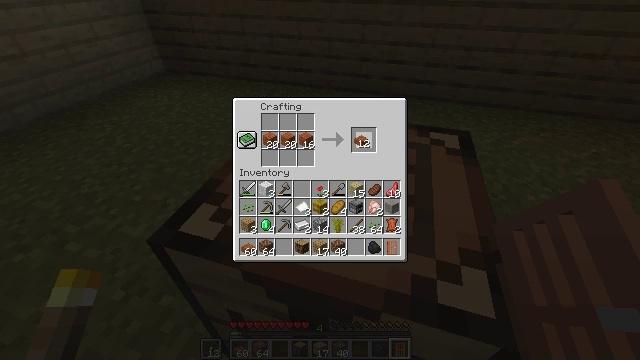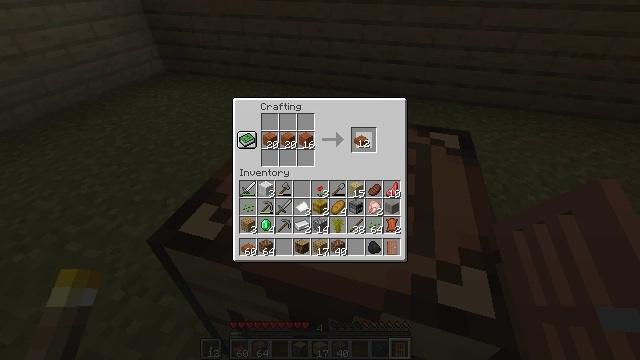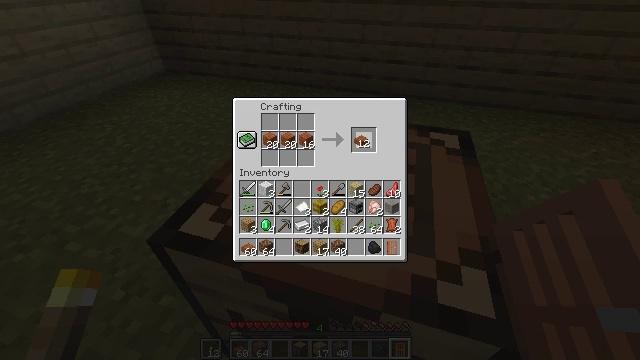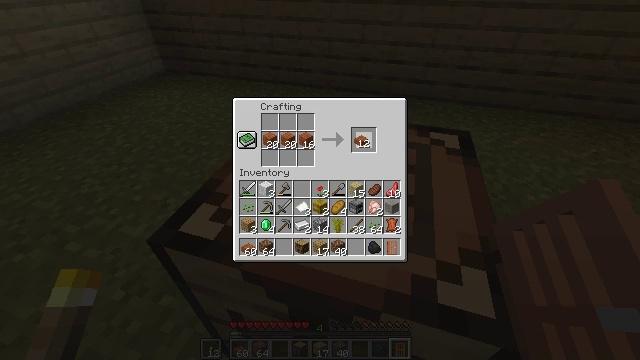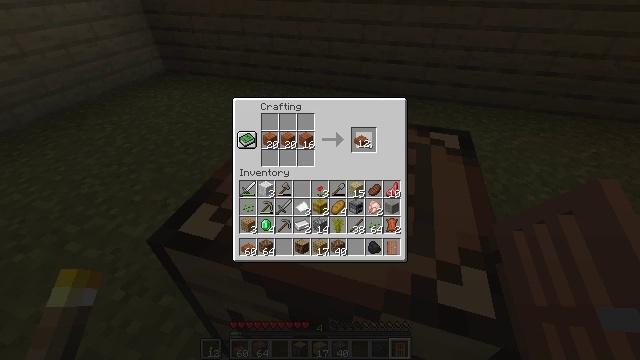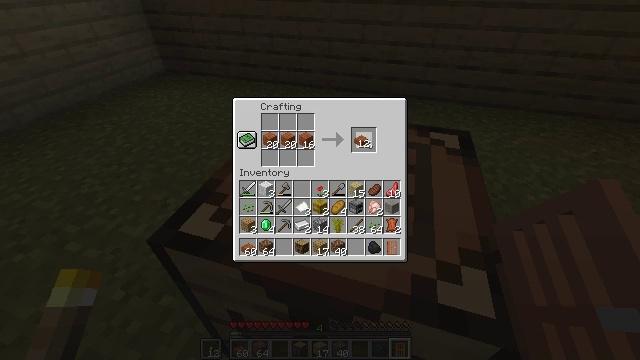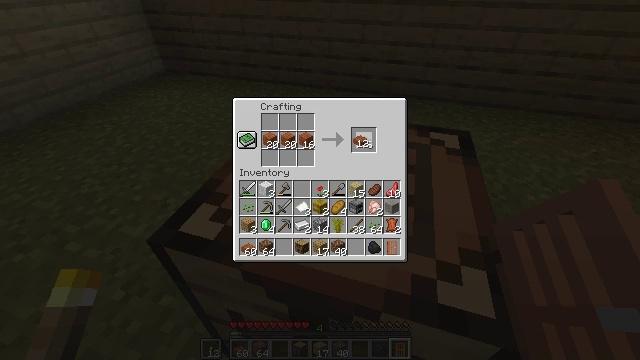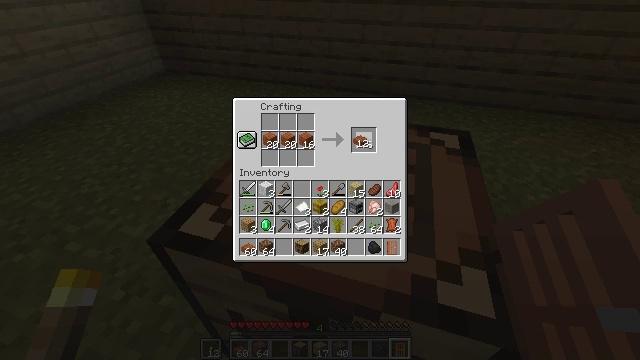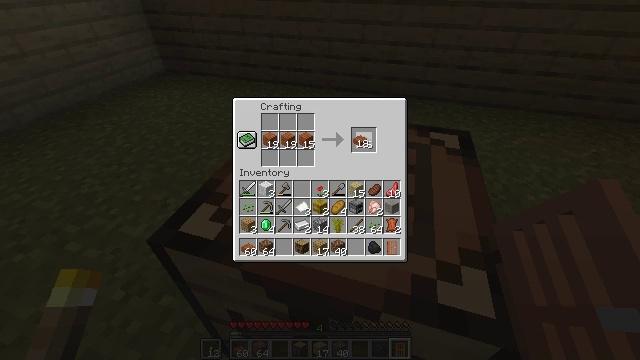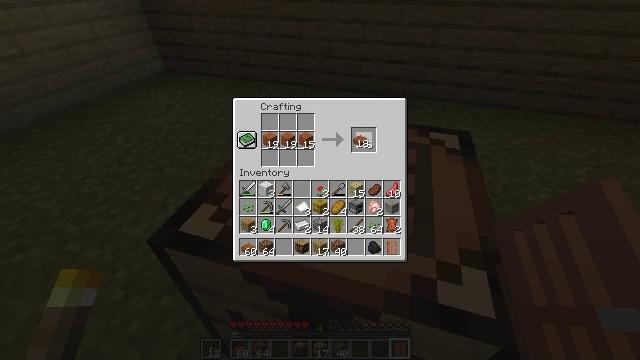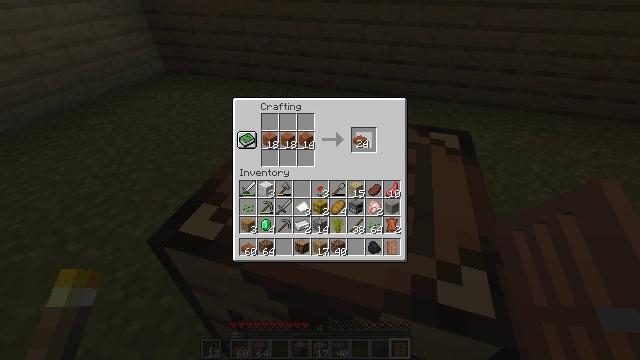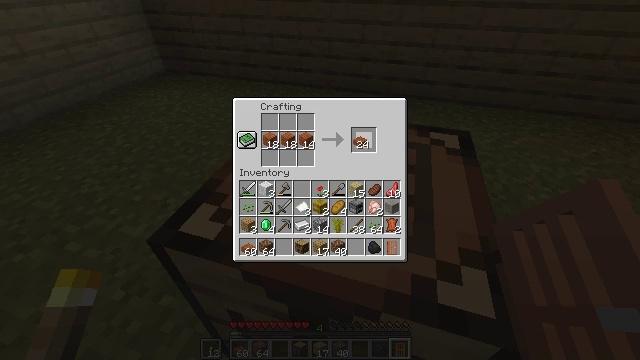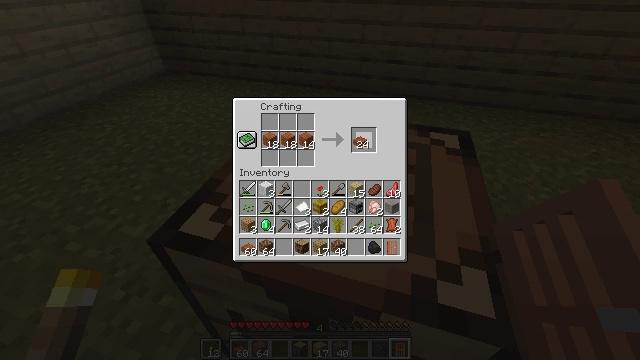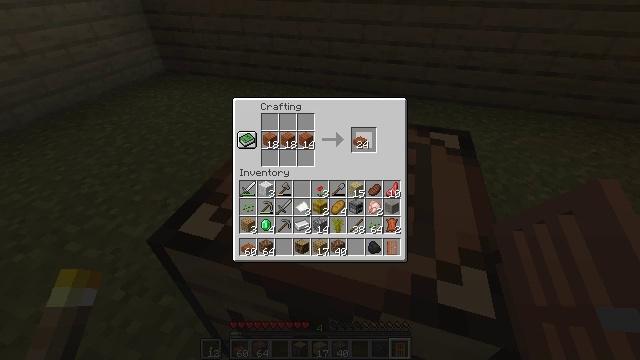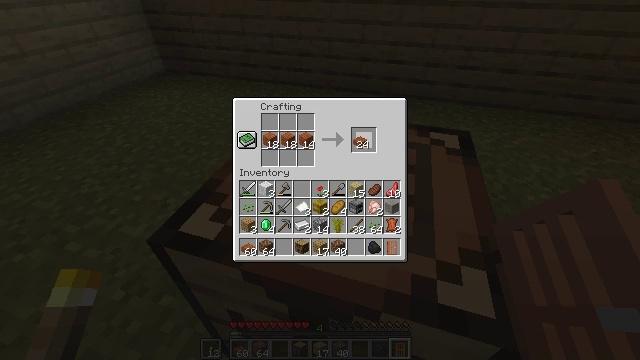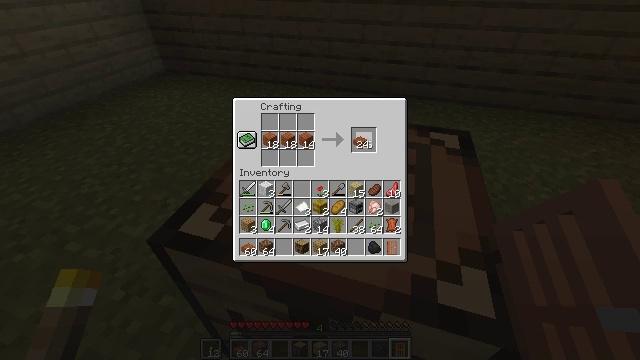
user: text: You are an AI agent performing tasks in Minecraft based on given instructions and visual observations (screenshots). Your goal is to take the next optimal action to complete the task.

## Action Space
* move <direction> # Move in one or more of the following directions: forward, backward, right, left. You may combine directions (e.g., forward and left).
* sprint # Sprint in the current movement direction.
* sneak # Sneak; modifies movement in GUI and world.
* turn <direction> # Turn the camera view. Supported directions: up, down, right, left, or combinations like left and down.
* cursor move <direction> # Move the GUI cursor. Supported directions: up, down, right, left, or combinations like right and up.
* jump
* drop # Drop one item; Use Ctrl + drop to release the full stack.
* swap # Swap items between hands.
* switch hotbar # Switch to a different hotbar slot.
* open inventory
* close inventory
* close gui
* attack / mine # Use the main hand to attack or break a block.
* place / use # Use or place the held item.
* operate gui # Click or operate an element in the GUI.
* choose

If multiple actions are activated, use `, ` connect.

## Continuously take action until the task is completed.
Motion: motion action
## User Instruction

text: Make an acacia slab using acacia planks.
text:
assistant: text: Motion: operate gui
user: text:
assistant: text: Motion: operate gui
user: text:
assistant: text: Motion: no_op
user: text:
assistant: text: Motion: operate gui
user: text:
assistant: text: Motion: operate gui
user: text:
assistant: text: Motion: operate gui
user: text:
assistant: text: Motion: operate gui
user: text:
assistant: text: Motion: operate gui
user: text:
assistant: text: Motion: operate gui
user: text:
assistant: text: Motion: no_op
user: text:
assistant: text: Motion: operate gui
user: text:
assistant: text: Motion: operate gui
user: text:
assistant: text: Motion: no_op
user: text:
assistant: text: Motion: operate gui
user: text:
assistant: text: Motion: operate gui
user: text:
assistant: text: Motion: operate gui
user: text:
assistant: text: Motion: no_op
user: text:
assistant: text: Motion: operate gui
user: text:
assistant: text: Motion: operate gui
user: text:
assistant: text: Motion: no_op
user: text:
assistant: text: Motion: operate gui
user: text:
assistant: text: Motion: operate gui
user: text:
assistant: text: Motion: no_op
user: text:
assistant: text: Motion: operate gui
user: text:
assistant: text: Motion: operate gui
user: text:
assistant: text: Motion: operate gui
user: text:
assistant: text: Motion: no_op
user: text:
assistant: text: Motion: operate gui
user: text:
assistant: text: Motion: operate gui
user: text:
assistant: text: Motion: no_op